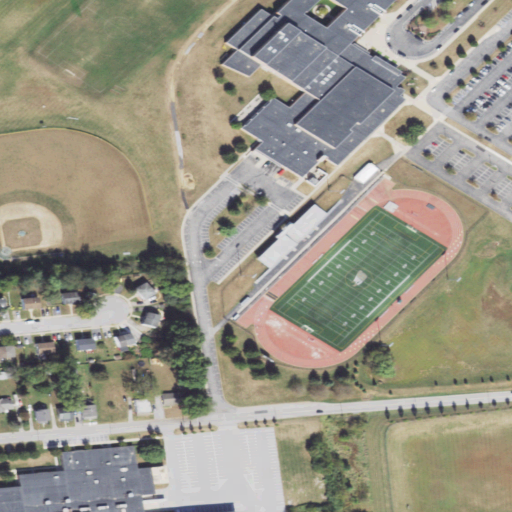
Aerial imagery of valley in Pennsylvania named Hester Valley containing open development, low intensity development, medium intensity development, and high intensity development